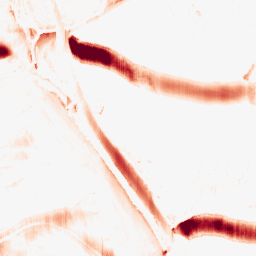
Category: morphological
Decomposition family: morphological_ellipse
Decomposition parameters: operation: opening
width: 30
height: 5
Upsampling method: cubic_catmull_rom
Upsampling parameters: scale: 8
Upsampling scale: 8